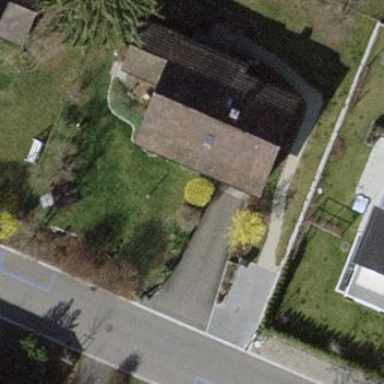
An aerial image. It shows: Detached building.